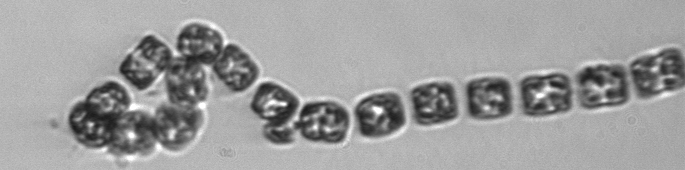
Label: Thalassiosira